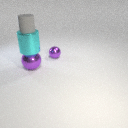
small gray rubber cylinder above large cyan metal cylinder